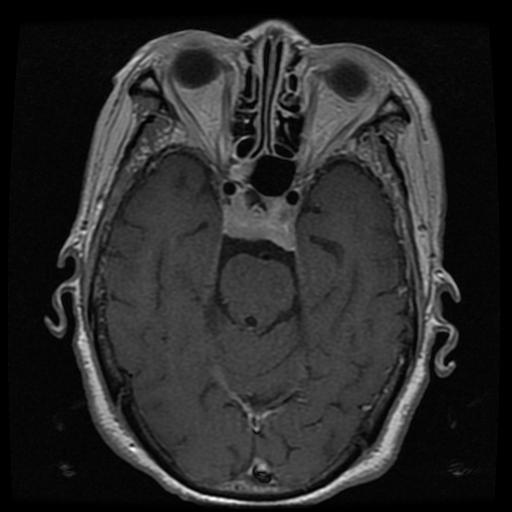
Label: pituitary